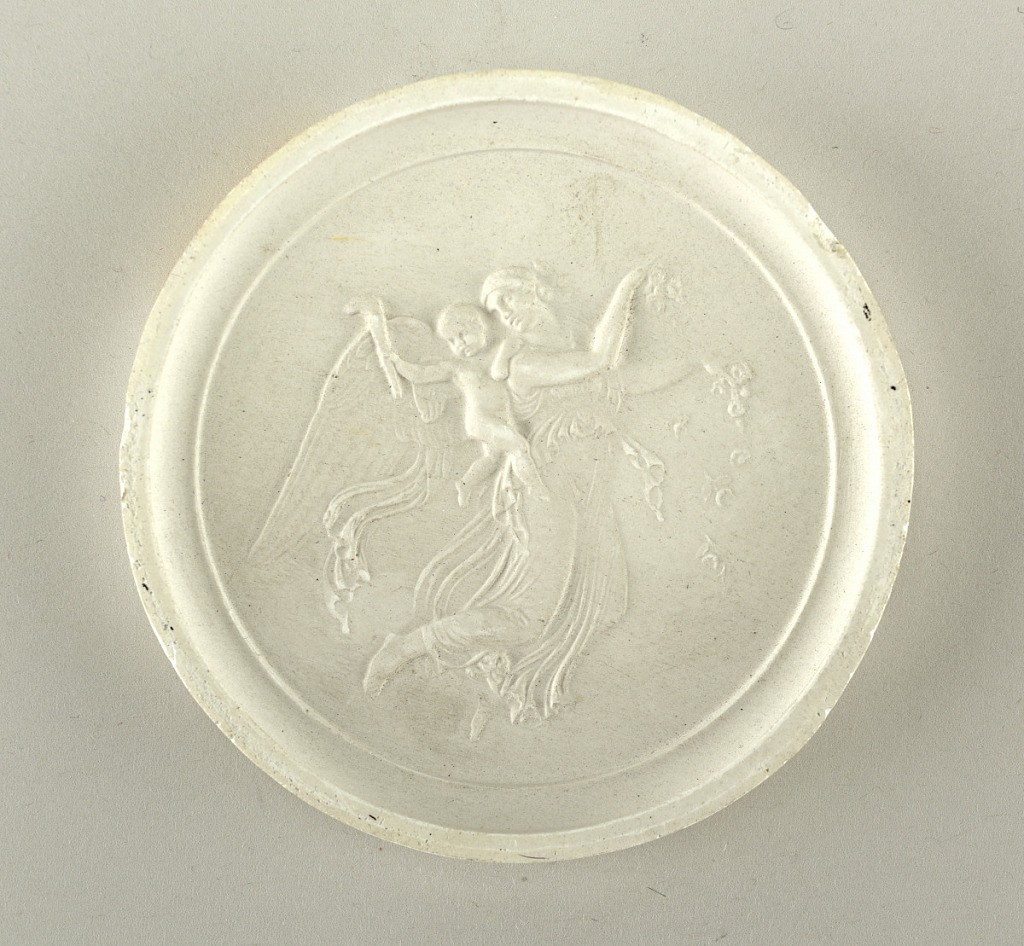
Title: Medallion
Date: mid-19th century
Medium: plaster
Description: angel w/ infant on it's back. infant is holding a torch.